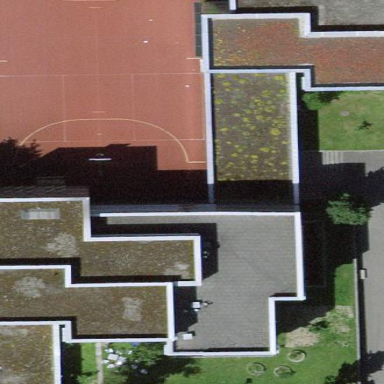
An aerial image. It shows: Basketball court located in leisure land pitch.